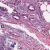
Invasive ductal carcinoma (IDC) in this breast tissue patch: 1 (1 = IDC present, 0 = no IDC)